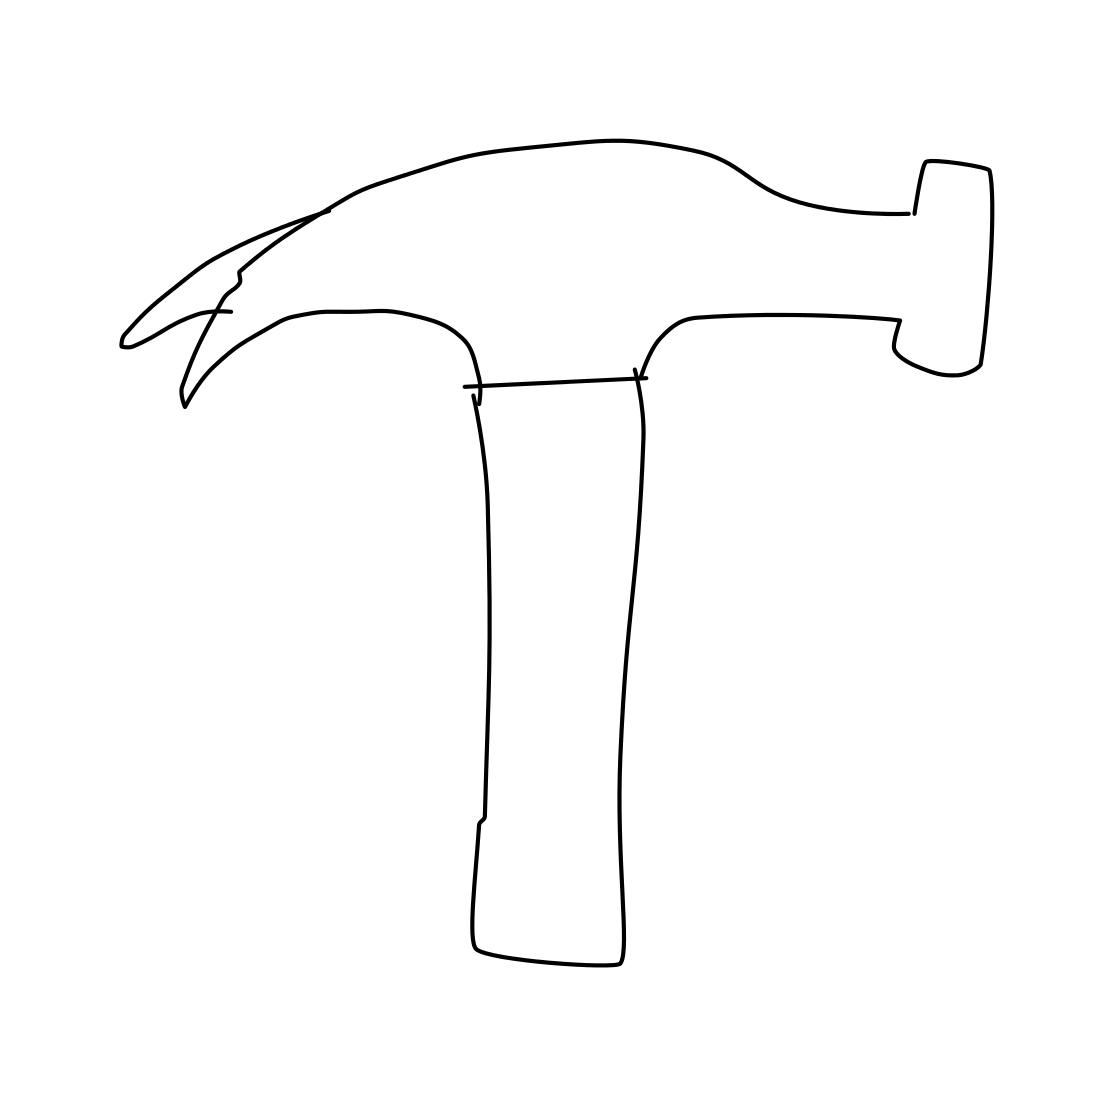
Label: hammer